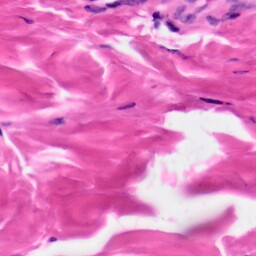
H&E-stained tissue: Skin